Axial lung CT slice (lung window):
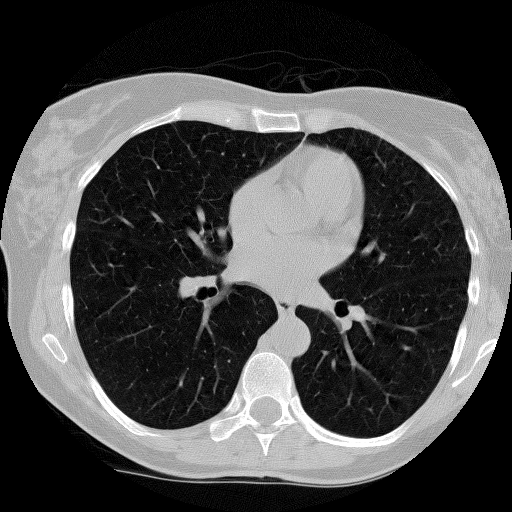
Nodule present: no